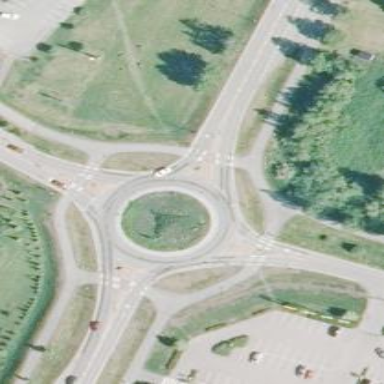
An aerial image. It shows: Secondary road with asphalt surface leading to roundabout.